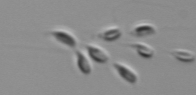
Label: Dinobryon